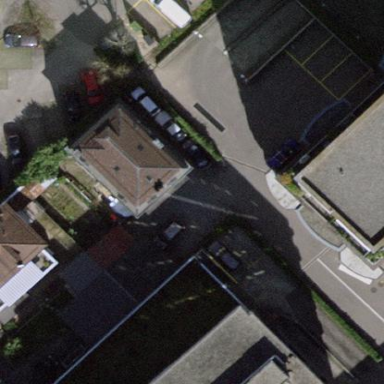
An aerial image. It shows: Building.